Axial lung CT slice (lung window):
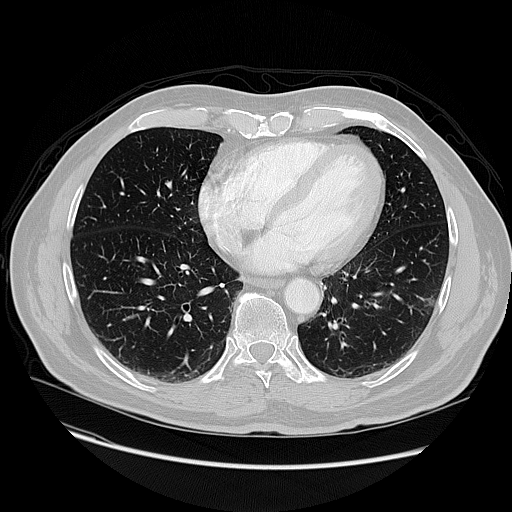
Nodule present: no